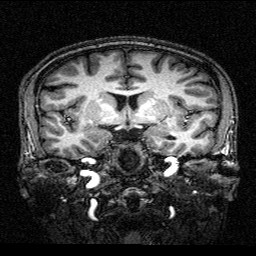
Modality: T1w
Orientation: sagittal
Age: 31
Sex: male